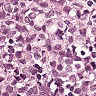
Metastatic tissue present: yes